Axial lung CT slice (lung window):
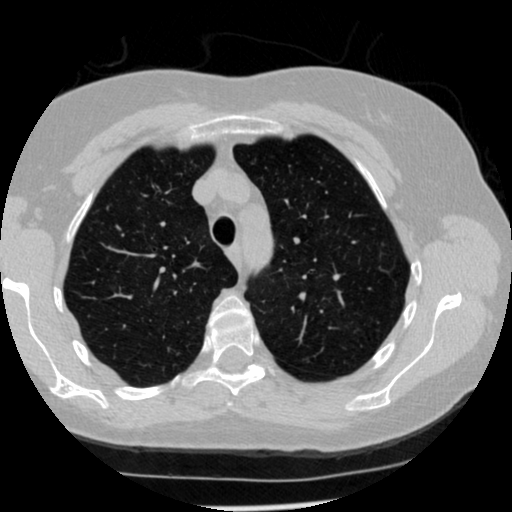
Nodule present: no